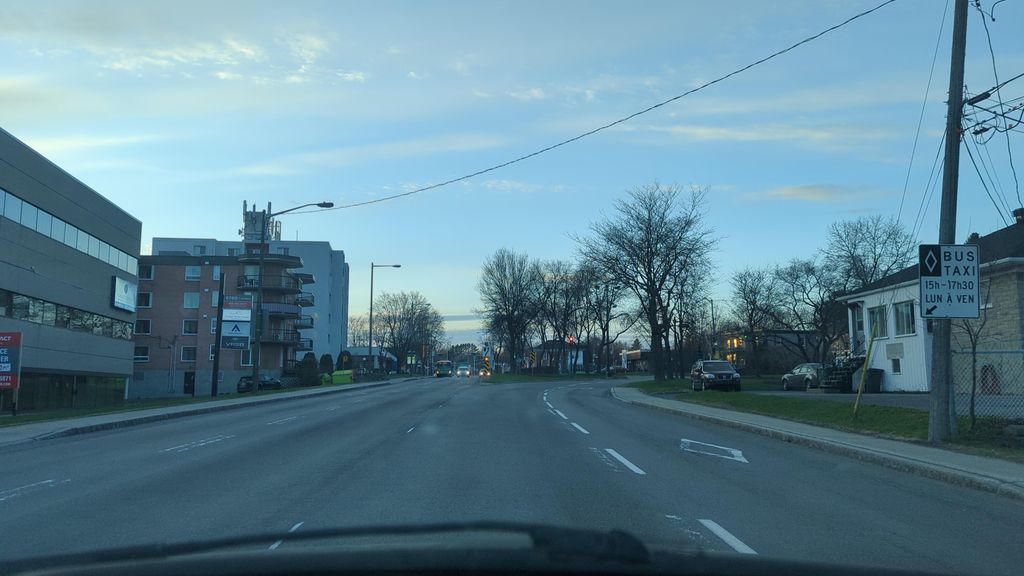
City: quebec_city